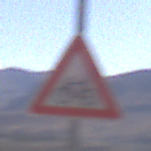
Verkehrszeichen: RadverkehrRechts
Umgebung: Outdoor, Nature
Tageszeit: MorningAfternoon
Wetter: Clear
Licht: Natural
Jahreszeit: NotSpecified
Kontrast: HighContrast